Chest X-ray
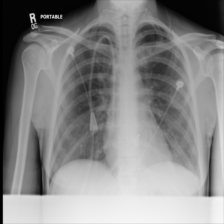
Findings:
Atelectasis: negative
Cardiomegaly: negative
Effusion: negative
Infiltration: positive
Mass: negative
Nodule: negative
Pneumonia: negative
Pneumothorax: negative
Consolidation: negative
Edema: negative
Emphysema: negative
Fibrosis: negative
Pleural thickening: negative
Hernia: negative